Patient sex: F
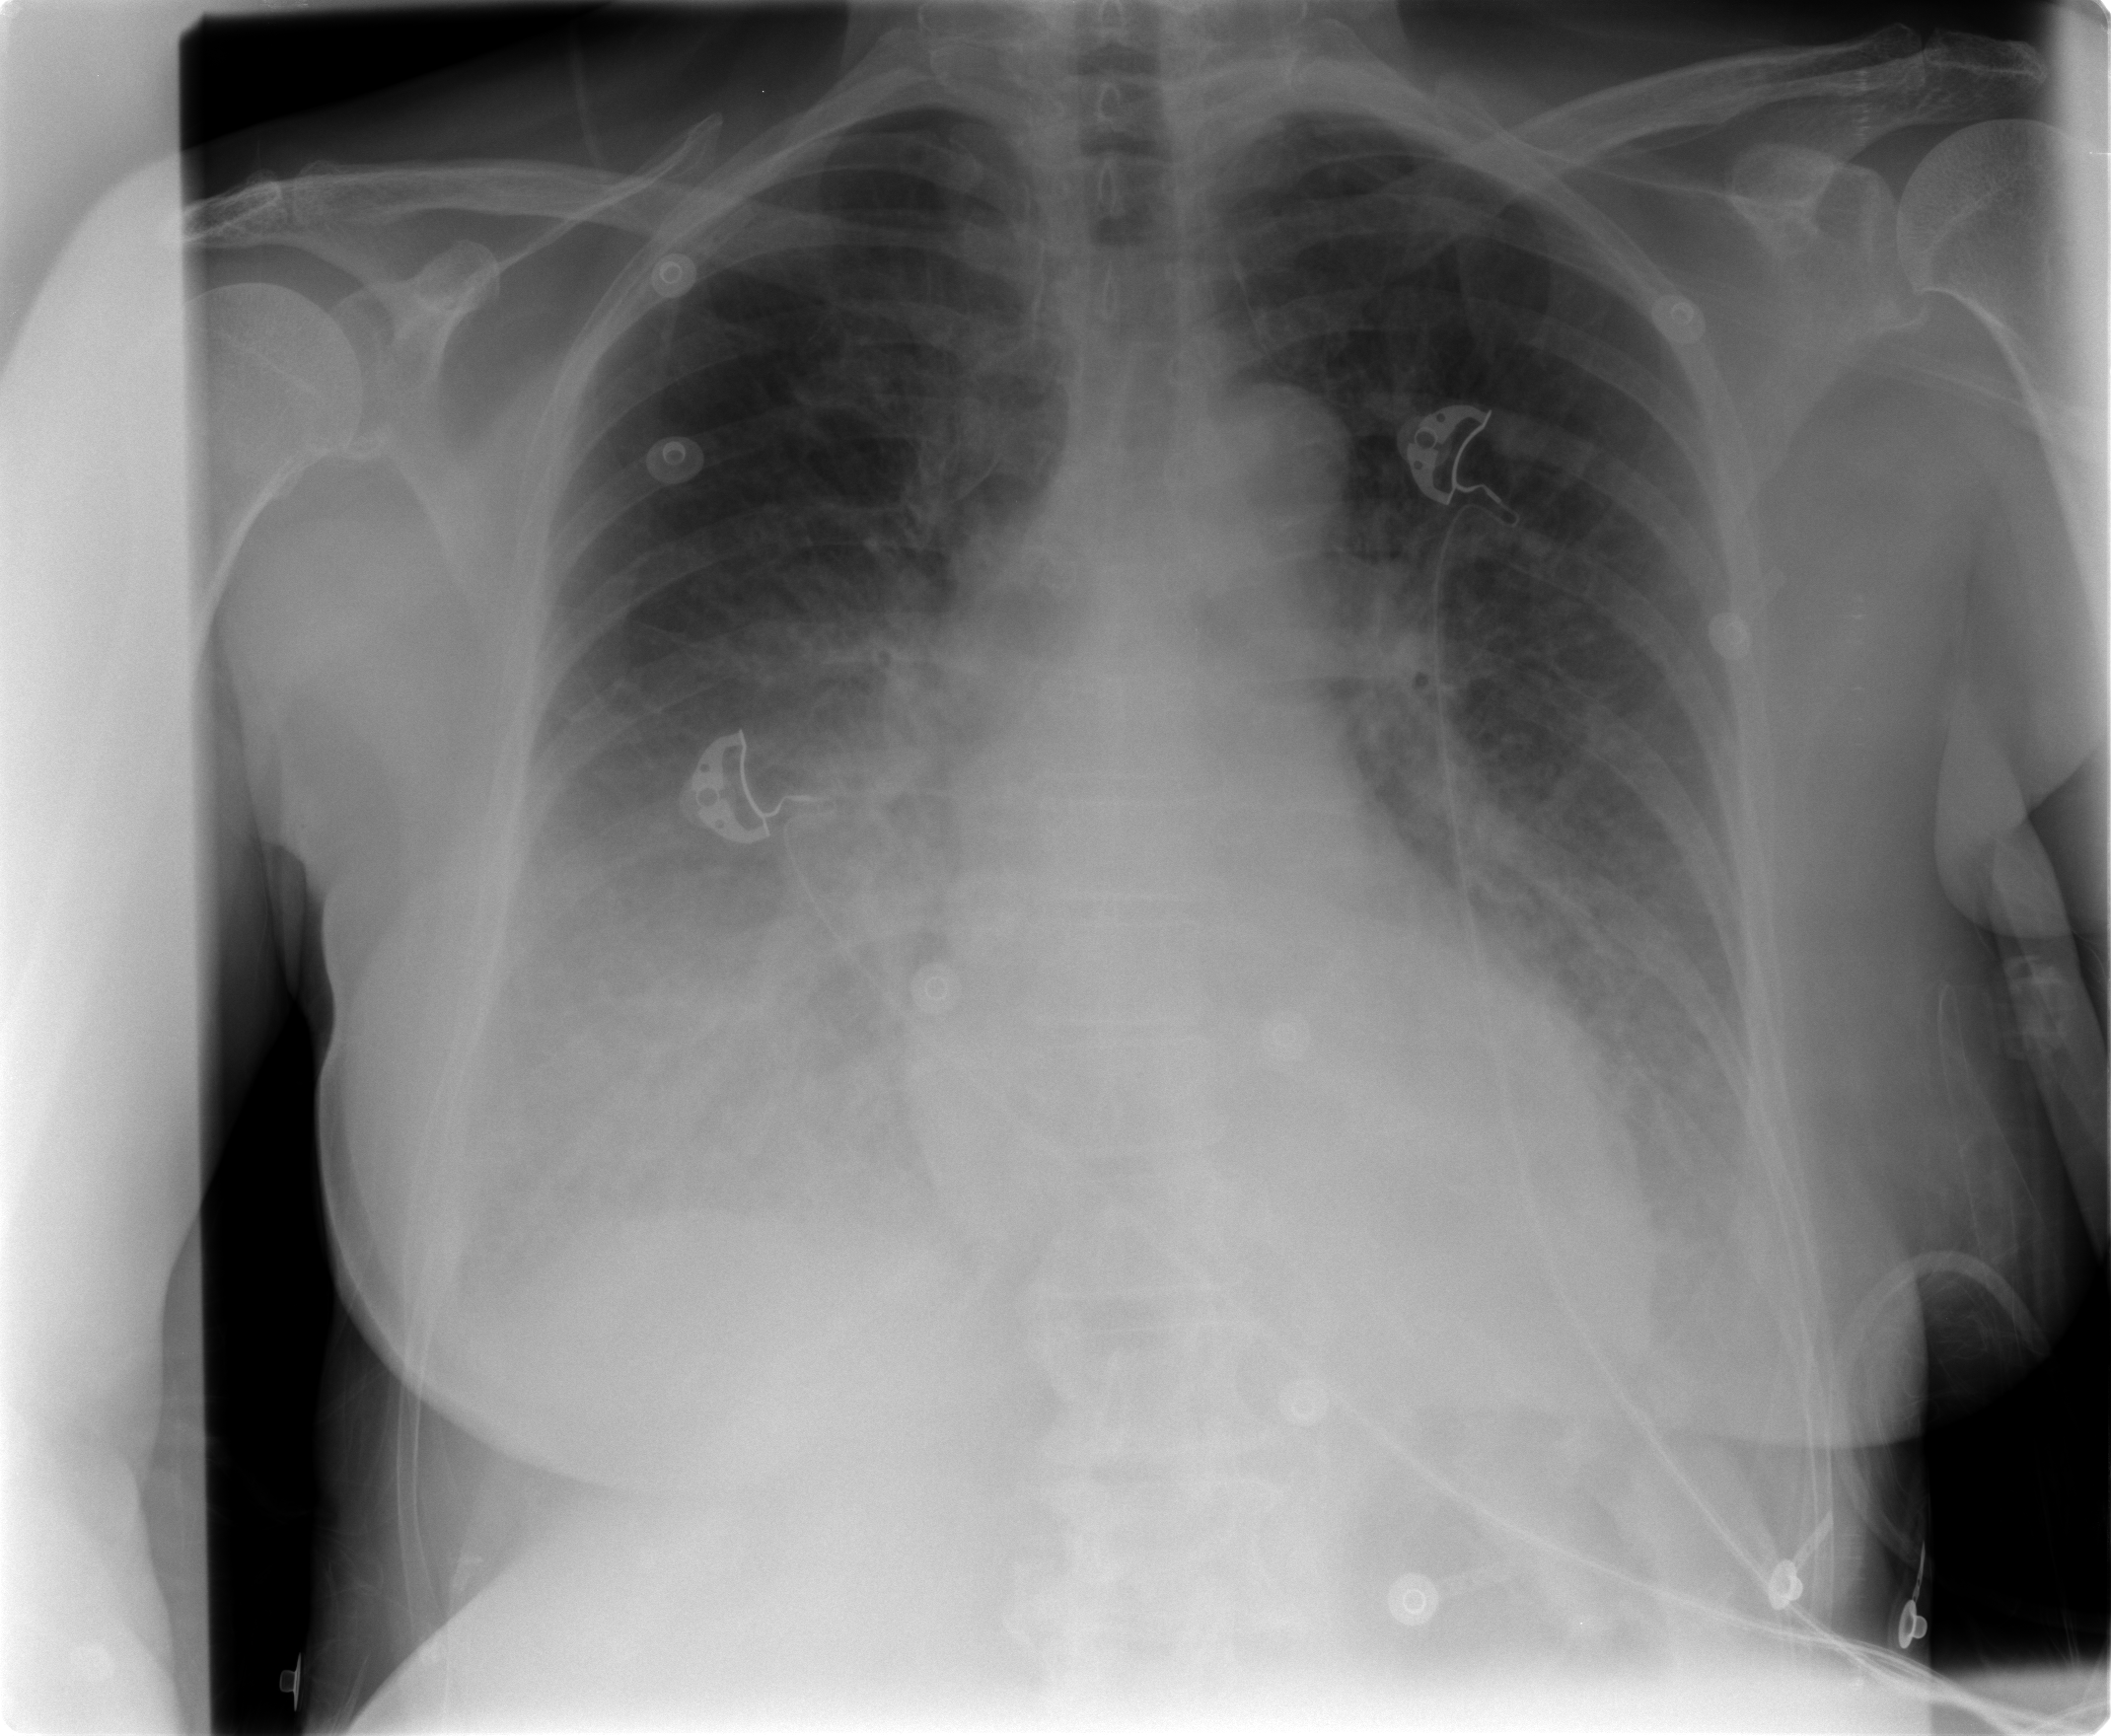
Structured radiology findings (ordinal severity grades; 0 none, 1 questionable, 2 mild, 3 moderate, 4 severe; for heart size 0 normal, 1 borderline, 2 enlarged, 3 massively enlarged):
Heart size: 0
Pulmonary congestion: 2
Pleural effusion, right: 2
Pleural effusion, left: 1
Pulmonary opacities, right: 0
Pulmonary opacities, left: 0
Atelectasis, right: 2
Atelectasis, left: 2